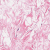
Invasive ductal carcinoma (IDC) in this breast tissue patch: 0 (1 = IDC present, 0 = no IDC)